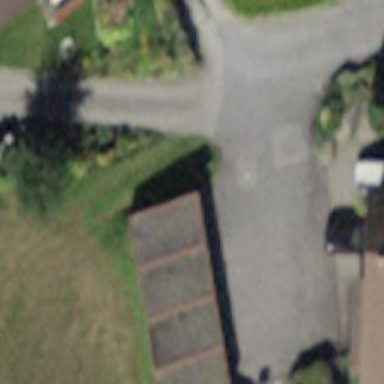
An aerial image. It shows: Garage building.